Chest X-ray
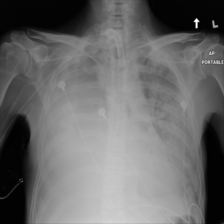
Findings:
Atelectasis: negative
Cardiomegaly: negative
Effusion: negative
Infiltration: positive
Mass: negative
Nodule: negative
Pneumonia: negative
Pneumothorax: negative
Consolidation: negative
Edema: negative
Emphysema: negative
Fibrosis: negative
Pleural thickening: negative
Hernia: negative